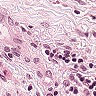
Metastatic tissue present: no